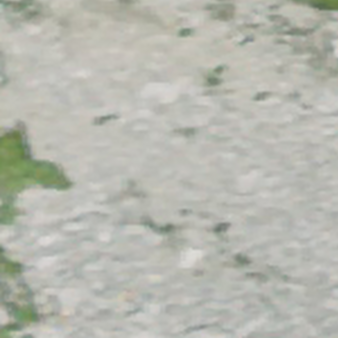
Label: other